Chest X-ray:
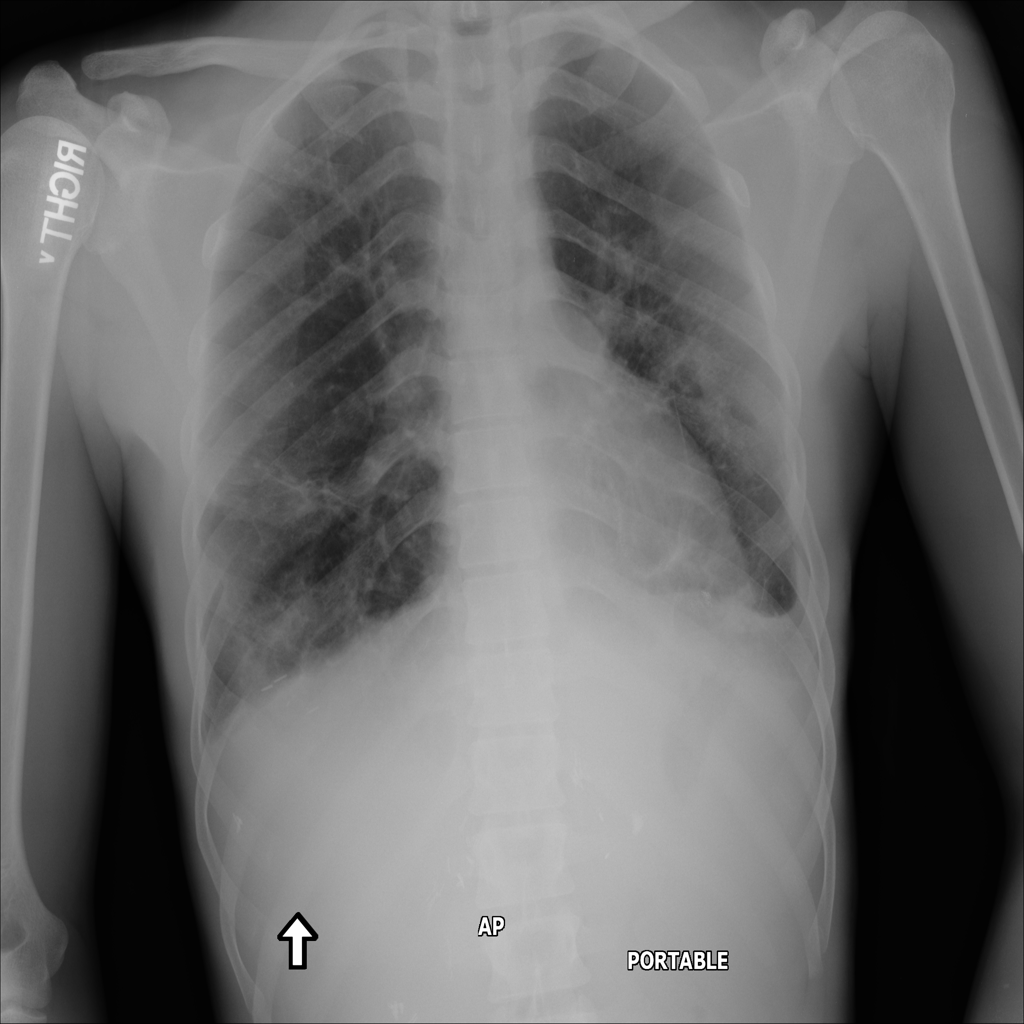
Findings: Consolidation, Fibrosis, Pleural Thickening
No abnormal finding: no